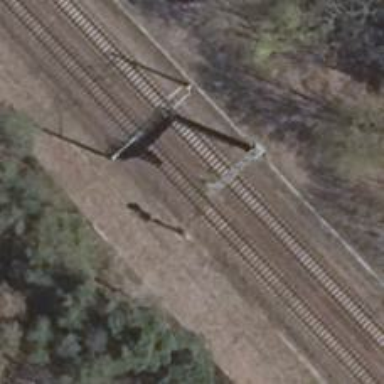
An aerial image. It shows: Railway signal.